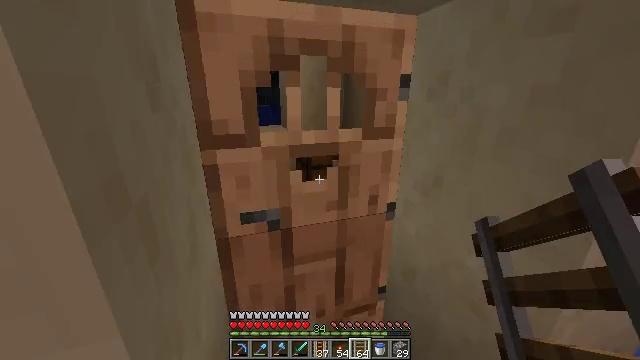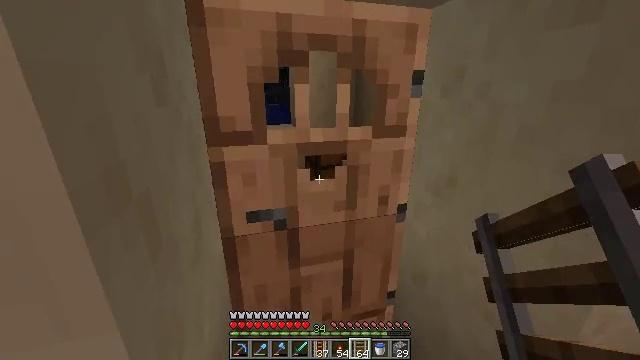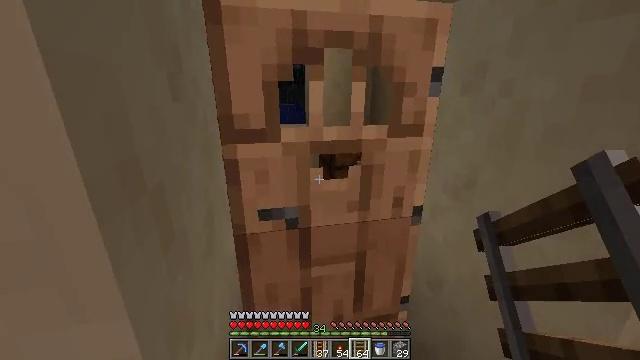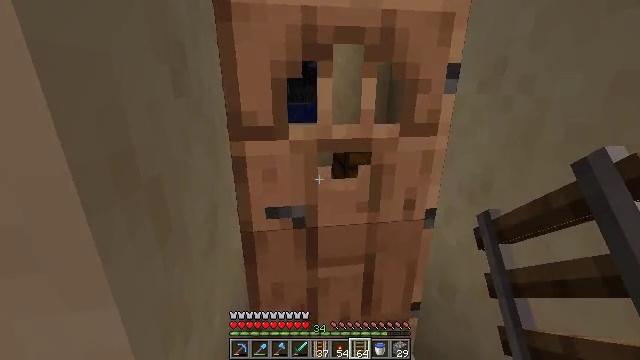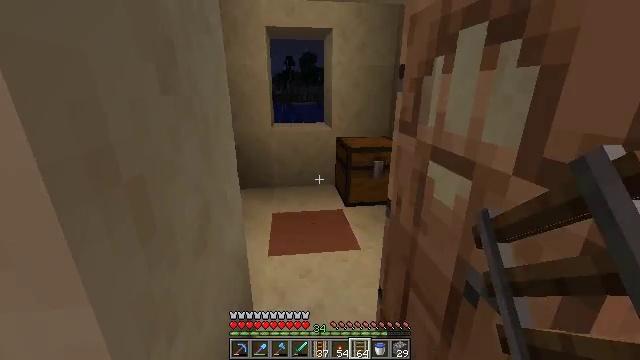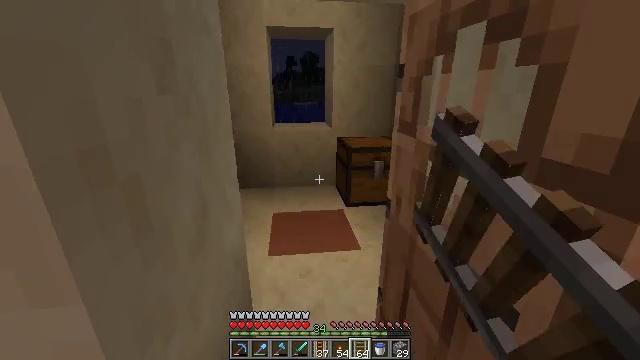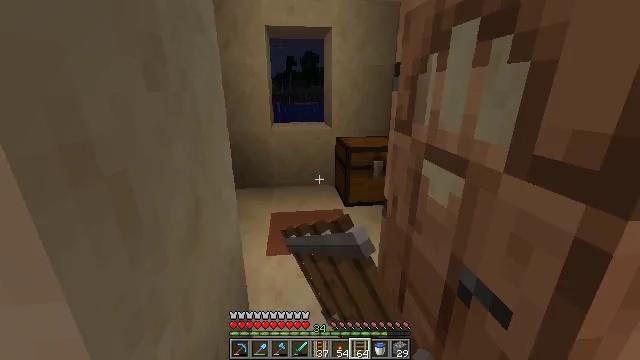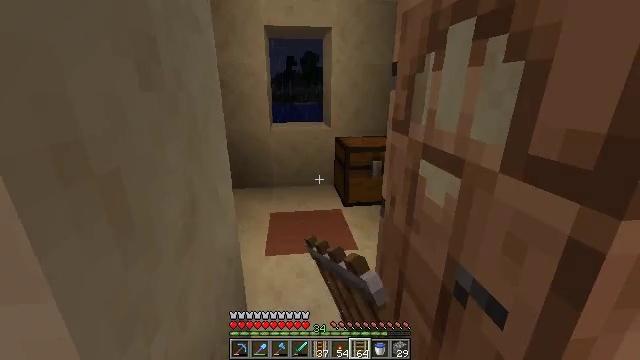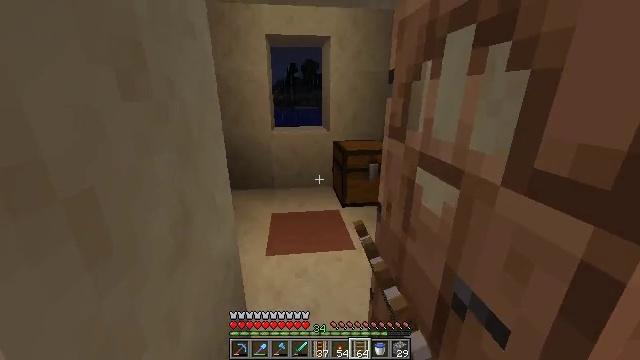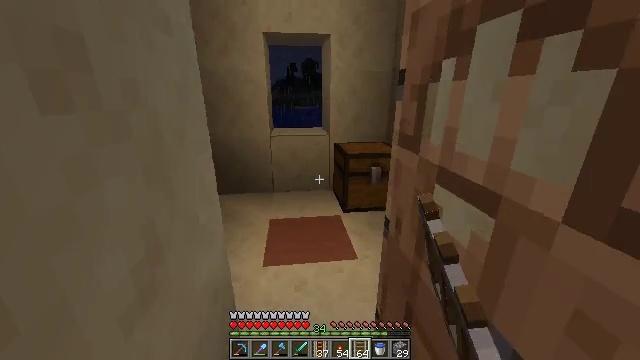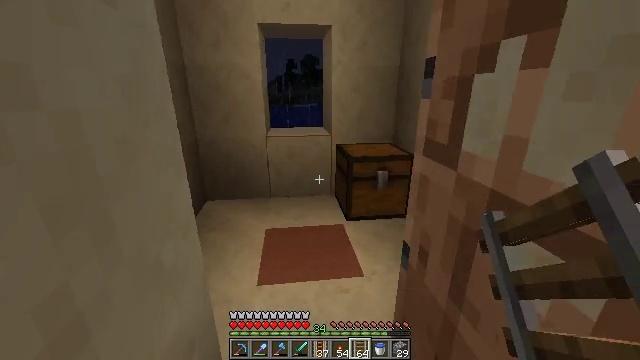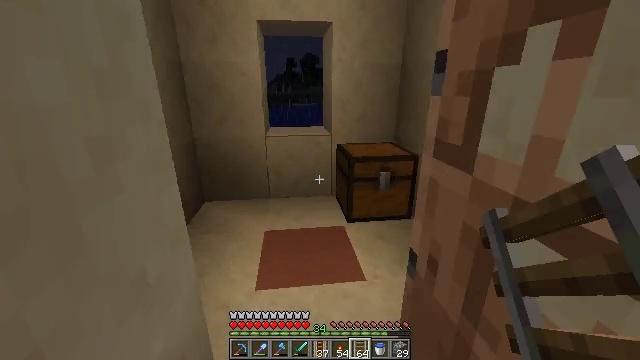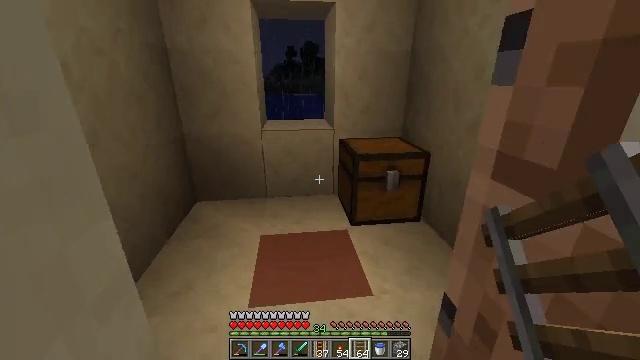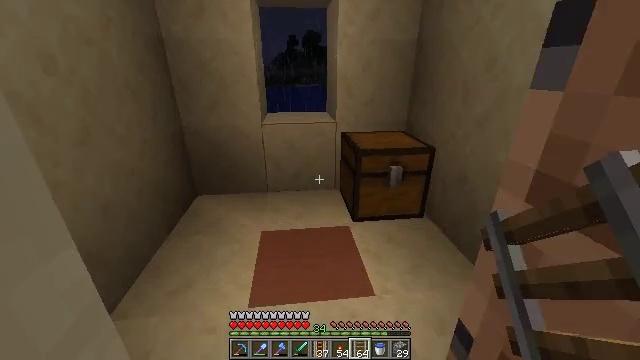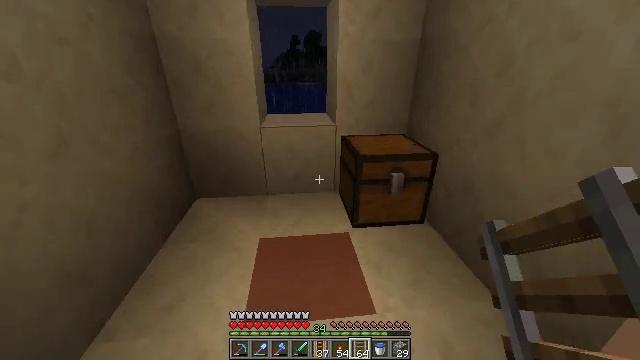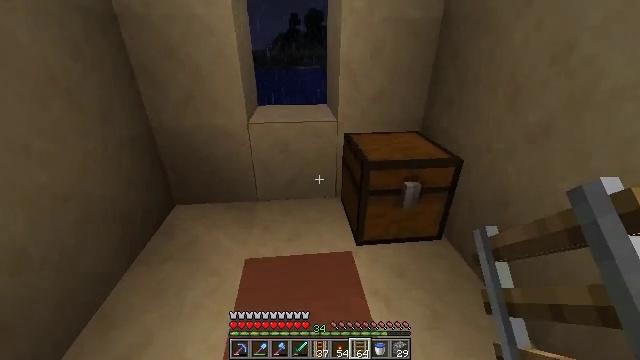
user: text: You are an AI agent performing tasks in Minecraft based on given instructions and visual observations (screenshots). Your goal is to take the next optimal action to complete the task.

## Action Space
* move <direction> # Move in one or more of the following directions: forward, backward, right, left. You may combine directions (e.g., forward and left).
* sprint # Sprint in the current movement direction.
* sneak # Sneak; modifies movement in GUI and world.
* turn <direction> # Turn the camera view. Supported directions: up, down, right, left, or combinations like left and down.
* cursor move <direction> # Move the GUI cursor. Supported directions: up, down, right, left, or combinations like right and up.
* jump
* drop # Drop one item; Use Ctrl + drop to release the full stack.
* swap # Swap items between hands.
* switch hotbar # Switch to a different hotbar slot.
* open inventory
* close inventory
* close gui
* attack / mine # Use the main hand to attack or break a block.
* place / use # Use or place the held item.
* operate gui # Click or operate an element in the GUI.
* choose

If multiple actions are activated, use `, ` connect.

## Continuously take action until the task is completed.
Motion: motion action
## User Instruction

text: Remove a smooth sandstone from the inventory.
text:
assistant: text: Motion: turn left
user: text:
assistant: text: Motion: move forward, turn left
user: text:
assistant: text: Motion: move forward, turn left
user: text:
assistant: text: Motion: move forward, turn left, use / place
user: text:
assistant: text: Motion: use / place
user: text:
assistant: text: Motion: use / place
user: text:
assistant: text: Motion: move forward
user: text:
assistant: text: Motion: move forward
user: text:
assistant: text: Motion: move forward
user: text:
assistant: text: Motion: move forward
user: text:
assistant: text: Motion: move forward
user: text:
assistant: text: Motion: move forward, turn down
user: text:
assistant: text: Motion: move forward, turn down
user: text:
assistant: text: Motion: move forward, turn down
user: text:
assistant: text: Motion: move forward, turn down
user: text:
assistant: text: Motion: move forward, turn down
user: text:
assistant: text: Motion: move forward, turn right
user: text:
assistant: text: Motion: turn right and down
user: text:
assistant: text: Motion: turn right and down
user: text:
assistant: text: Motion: move right, turn right
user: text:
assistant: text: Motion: move right, turn right and up
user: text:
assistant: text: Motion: move right, turn right and up
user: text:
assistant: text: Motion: move forward and move right, turn right and up
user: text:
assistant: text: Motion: move forward and move right, turn right and up
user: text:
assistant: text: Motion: move forward and move right, turn right and up
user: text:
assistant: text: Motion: move forward
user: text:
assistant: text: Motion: move forward
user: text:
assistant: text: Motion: move forward, turn right
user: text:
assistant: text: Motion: move forward, sprint
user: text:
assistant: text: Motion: move forward, sprint